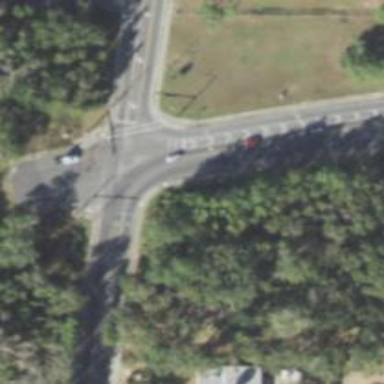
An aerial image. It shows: Marked crossing on the road.